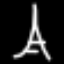
Label: The Eiffel Tower